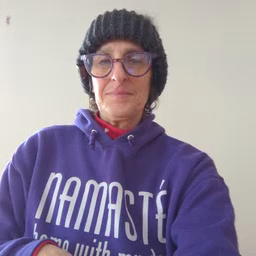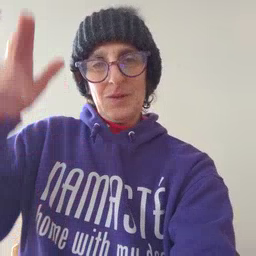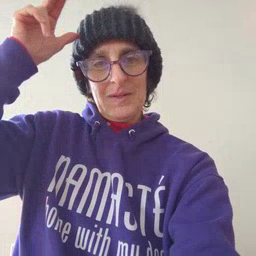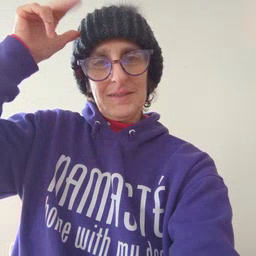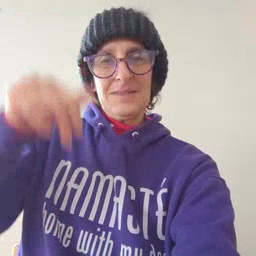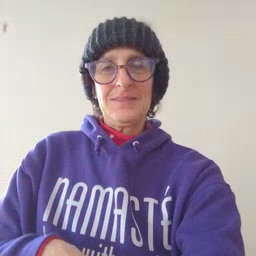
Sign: horse